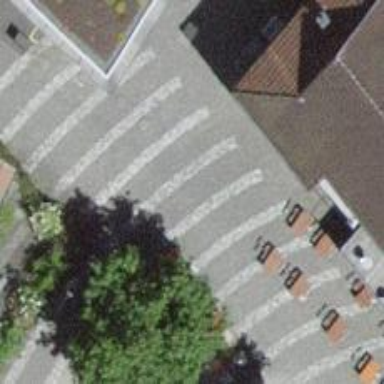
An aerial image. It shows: Bar.